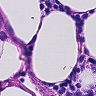
Metastatic tissue present: no